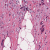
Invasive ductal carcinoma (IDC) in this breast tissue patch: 1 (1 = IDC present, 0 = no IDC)